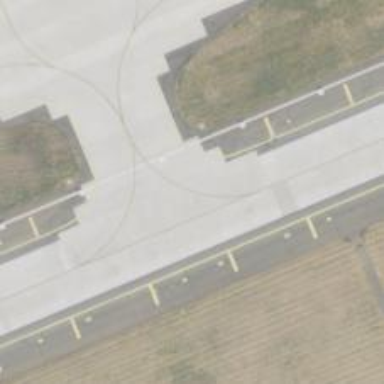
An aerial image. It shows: View of taxiway at the airport.